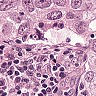
Metastatic tissue present: yes